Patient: sex M, age 64
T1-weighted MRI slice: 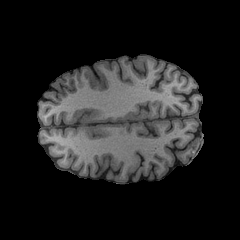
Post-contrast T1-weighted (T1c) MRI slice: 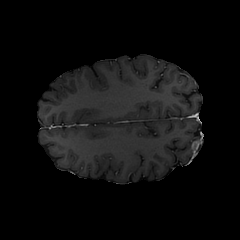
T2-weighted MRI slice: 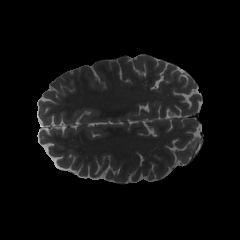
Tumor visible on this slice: no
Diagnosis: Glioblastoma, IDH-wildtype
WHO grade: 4